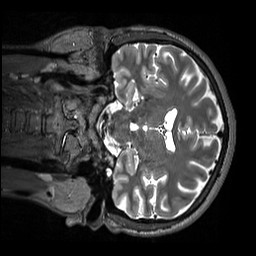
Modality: T2w
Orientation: coronal
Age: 32
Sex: male
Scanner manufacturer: siemens
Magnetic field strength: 3 T
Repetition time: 3.2 s
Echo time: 0.412 s